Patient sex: F
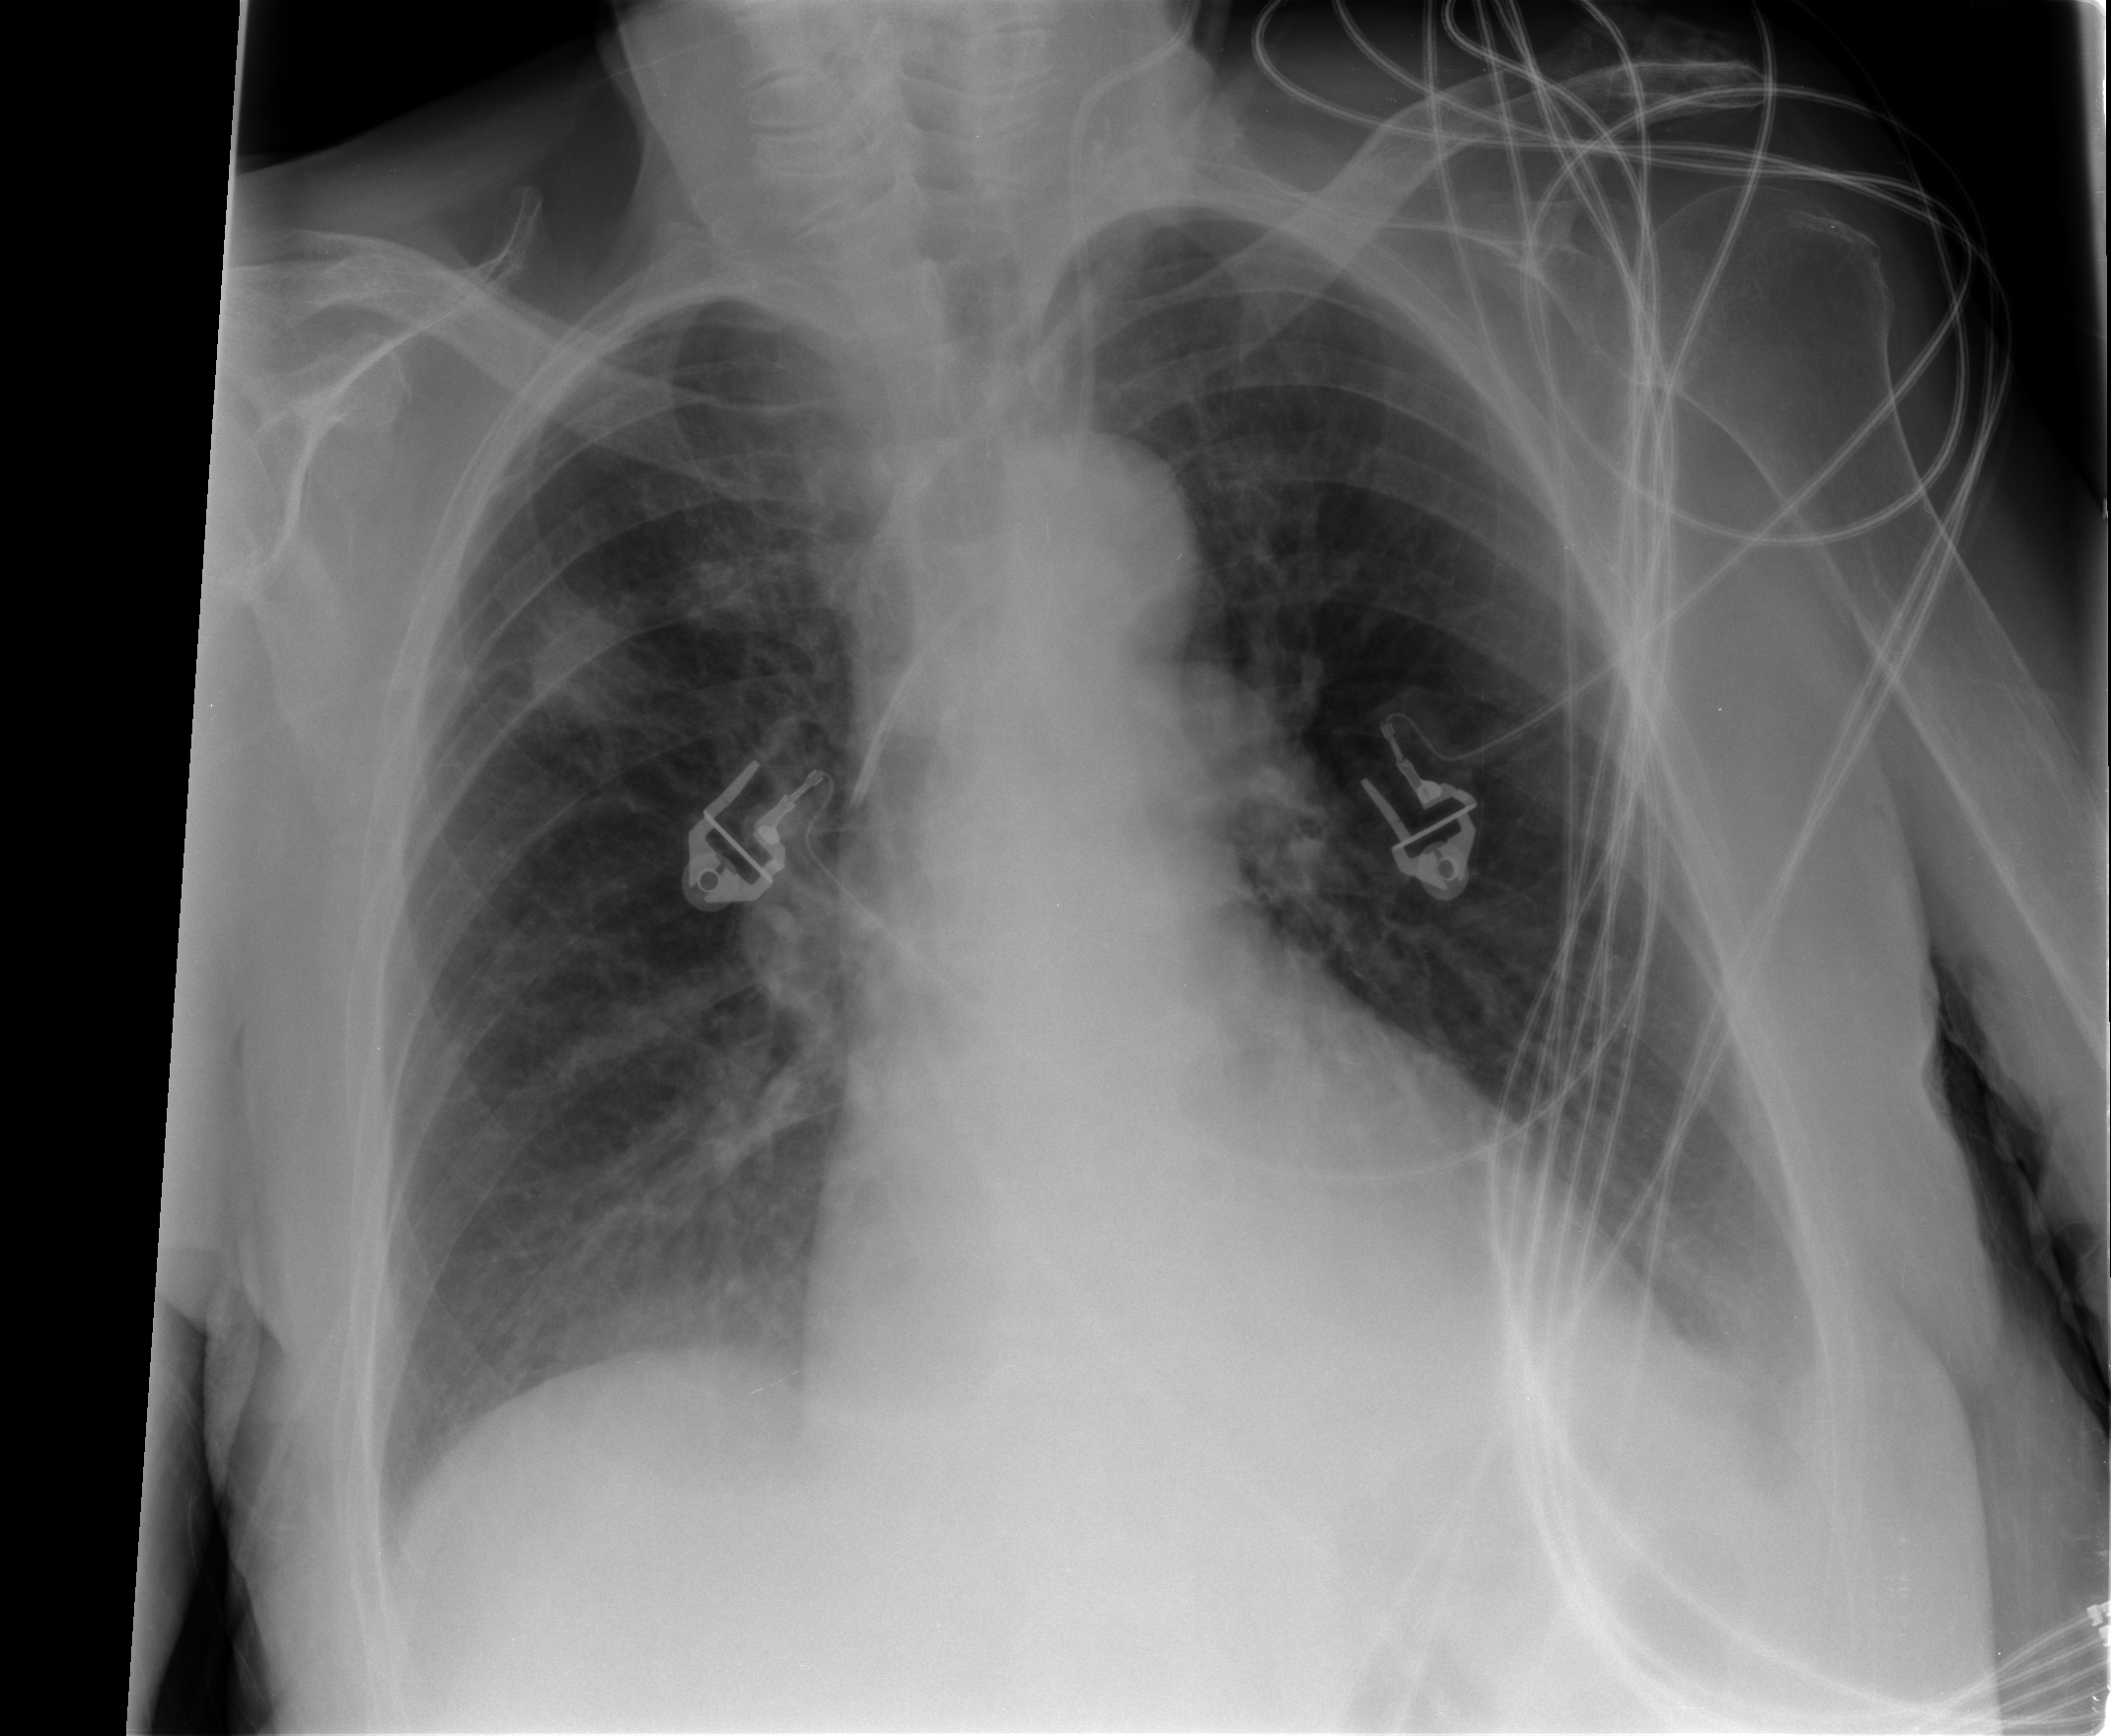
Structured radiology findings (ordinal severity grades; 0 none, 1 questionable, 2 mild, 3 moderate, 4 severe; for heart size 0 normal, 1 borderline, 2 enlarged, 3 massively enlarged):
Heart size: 1
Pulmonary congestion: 0
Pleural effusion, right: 0
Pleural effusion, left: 1
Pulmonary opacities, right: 0
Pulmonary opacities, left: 1
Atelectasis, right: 2
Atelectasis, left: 2